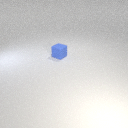
small blue rubber cube